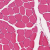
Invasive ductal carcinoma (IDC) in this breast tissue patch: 0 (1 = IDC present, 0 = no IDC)